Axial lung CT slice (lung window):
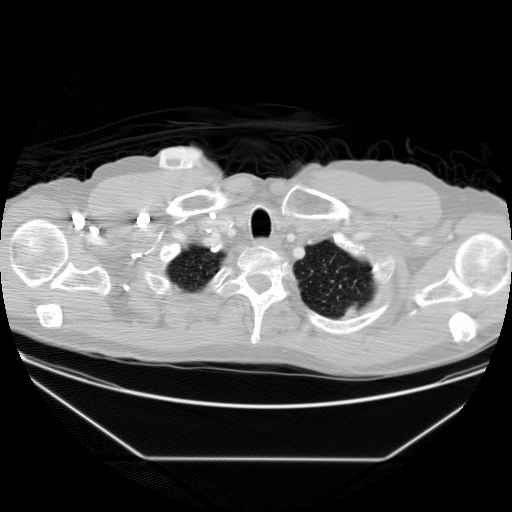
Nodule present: no